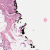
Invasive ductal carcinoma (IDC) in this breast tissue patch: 0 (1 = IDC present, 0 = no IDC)